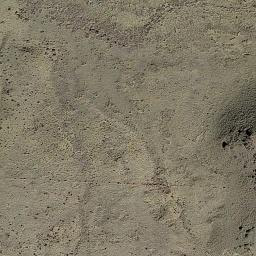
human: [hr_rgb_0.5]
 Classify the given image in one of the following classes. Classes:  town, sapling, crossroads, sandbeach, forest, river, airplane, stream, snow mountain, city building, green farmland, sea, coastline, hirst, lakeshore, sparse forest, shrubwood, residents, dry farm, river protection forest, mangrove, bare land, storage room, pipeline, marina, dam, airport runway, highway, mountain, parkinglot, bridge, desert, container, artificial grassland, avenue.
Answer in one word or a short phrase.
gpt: bare land